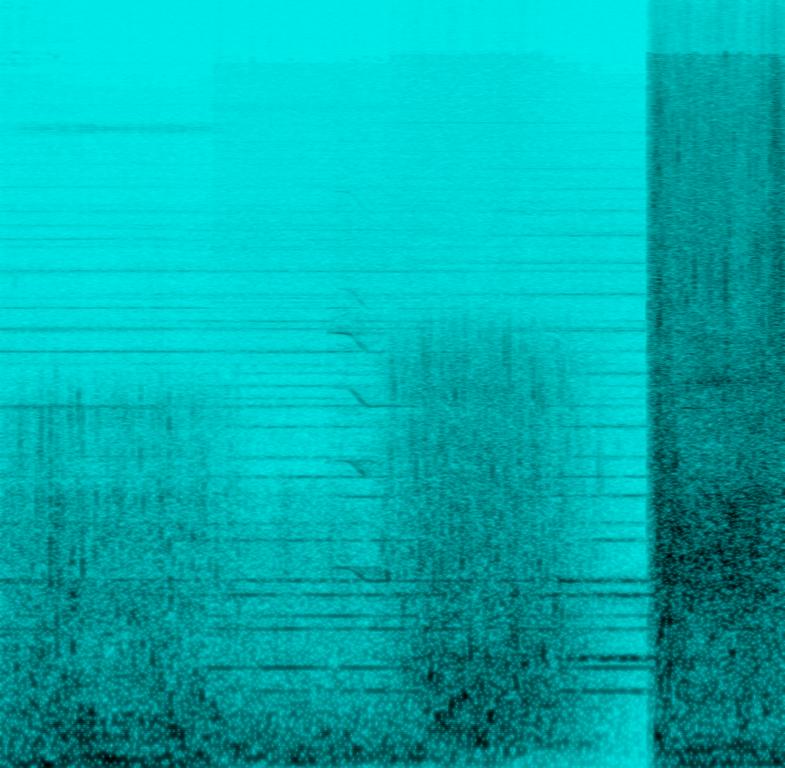
This song contains samples of water sounds over and under water. String pads are playing a soft and calming melody in the higher register along with single pluck sounds playing a little melody on top. This song may be playing for an advertisement.